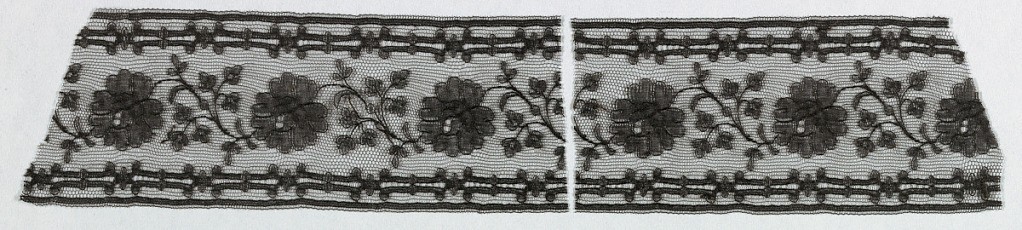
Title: Fragment
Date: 1850–99
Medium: silk Technique: machine made
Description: Black lace insertion with design of flowers and leaves on serpentine stem.